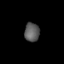
Tissue: skin
Cell type: Epithelial cells
Senescence score: 0.2773
Nuclear area (px): 276
Mean DAPI intensity: 90.688